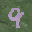
Label: 9